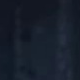
Vehicle type: Motorcycle